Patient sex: M
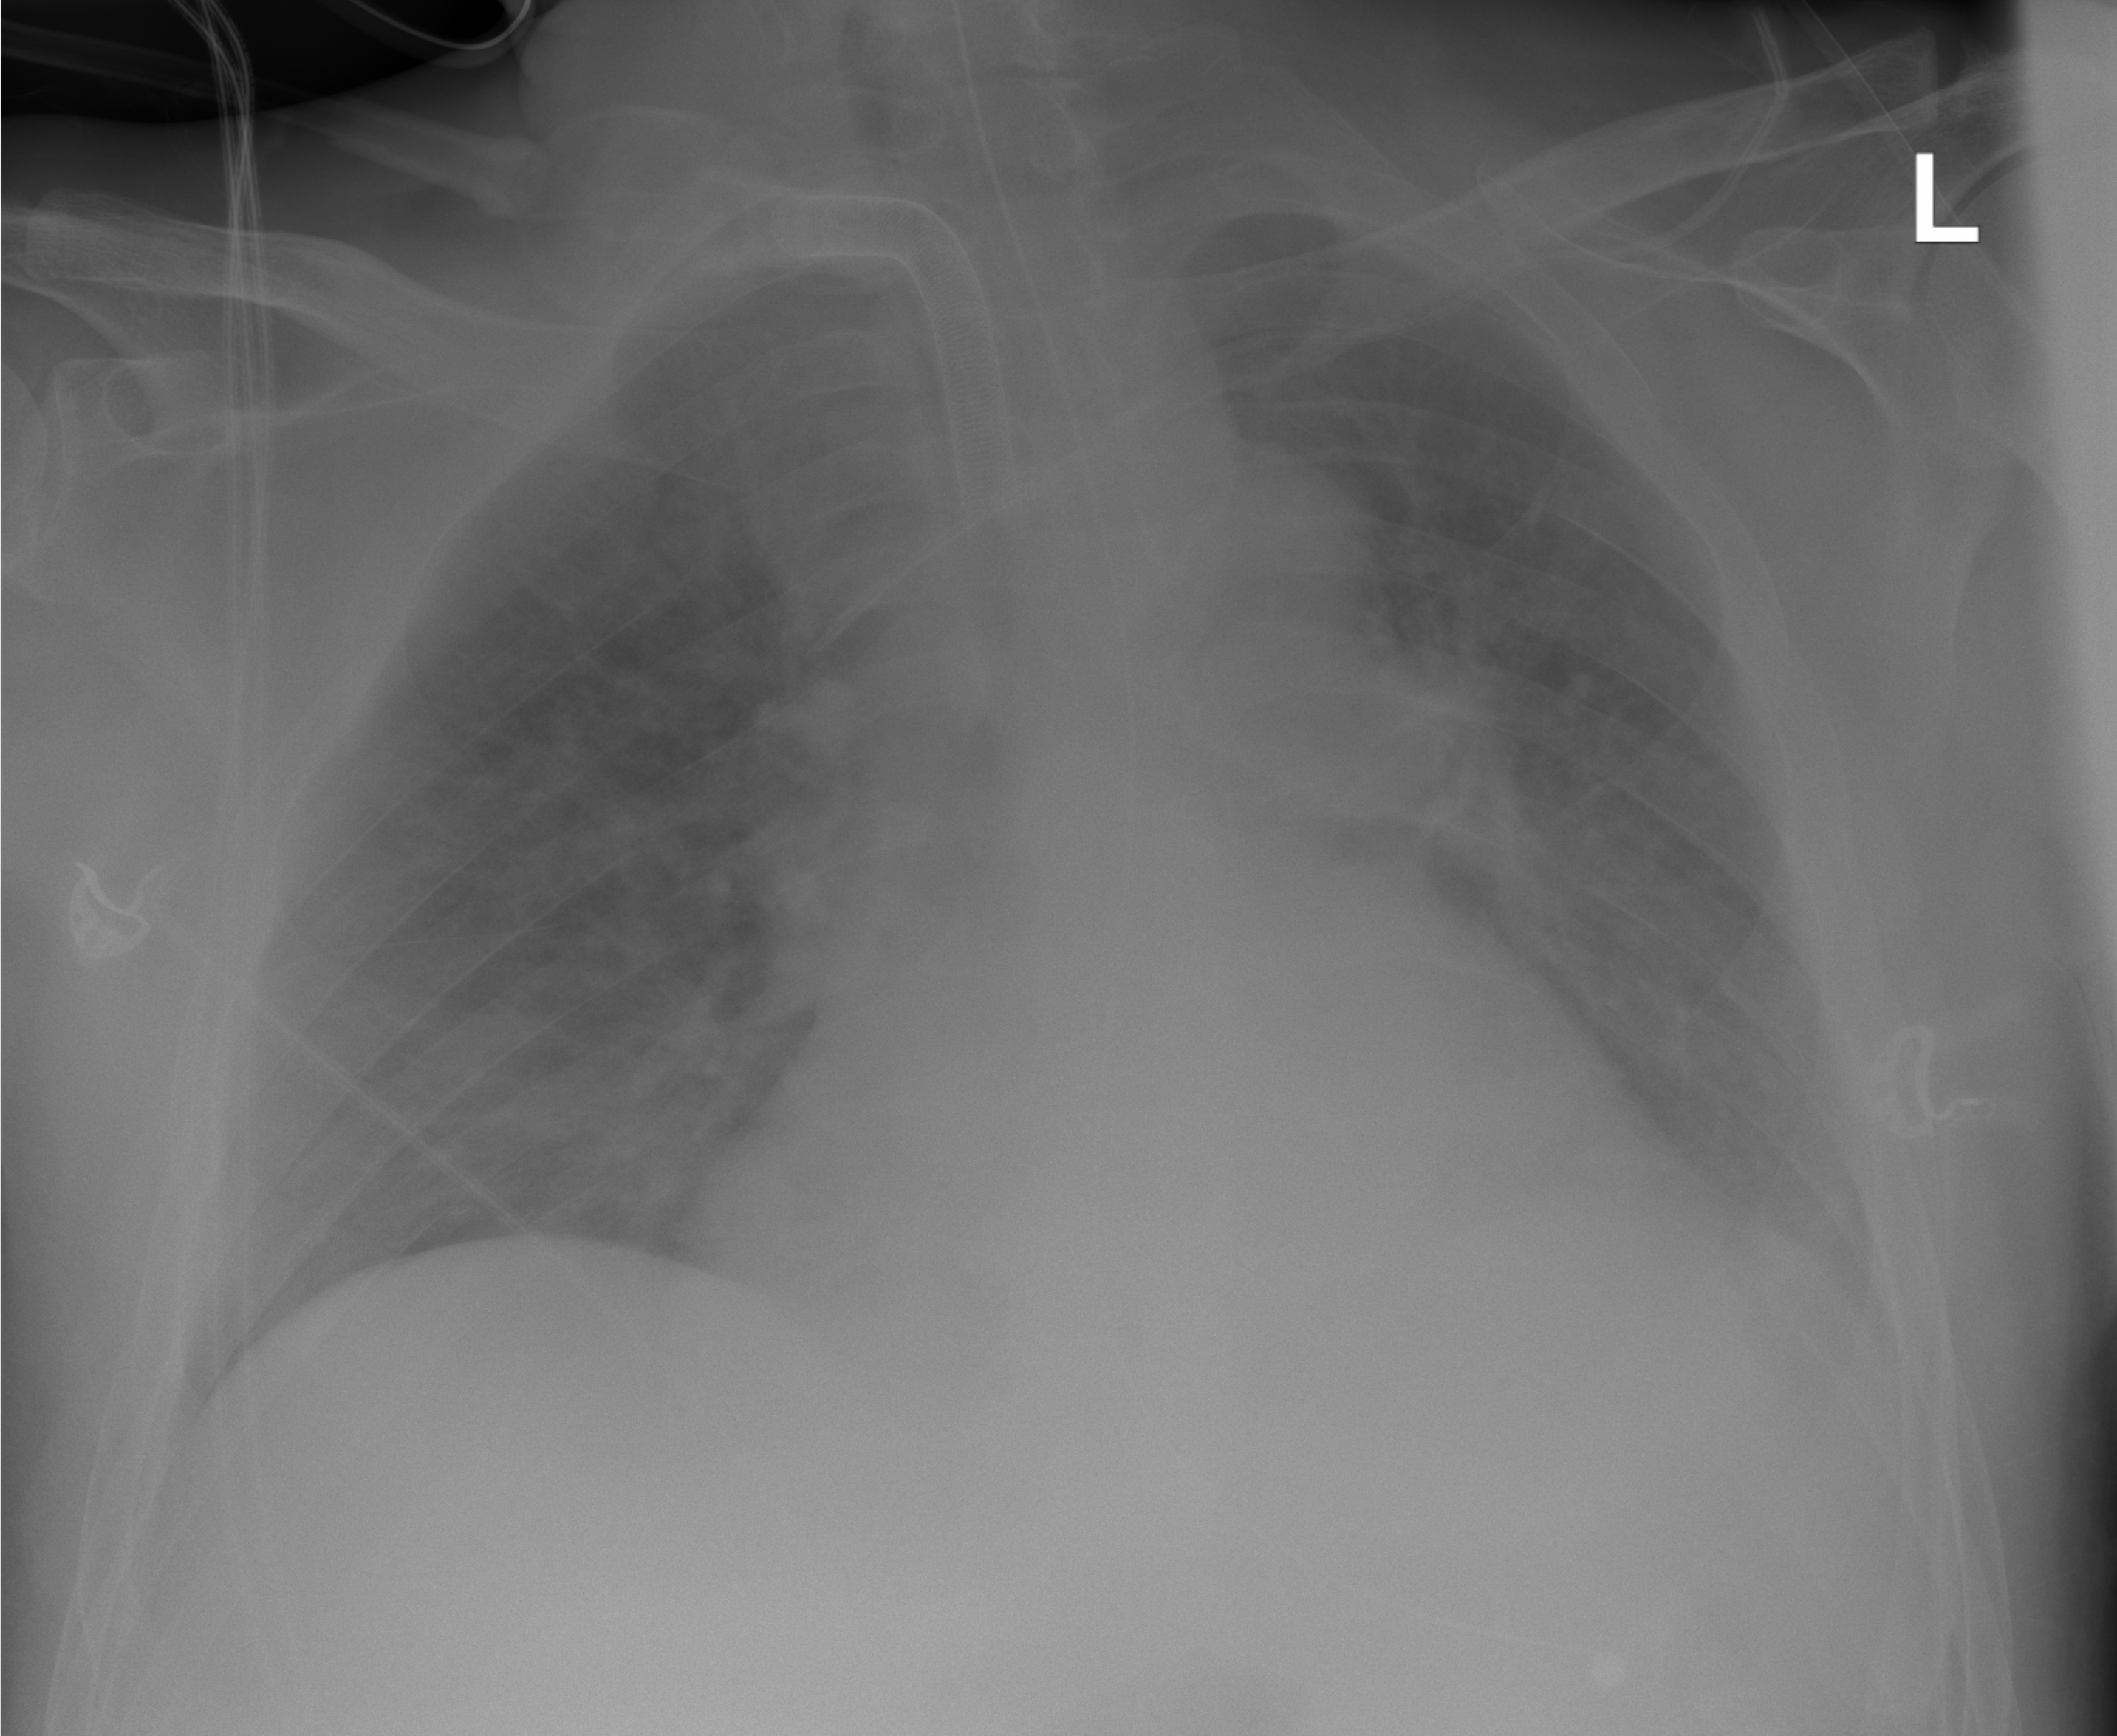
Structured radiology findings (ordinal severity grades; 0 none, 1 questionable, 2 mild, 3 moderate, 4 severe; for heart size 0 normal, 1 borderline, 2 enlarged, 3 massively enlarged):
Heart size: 2
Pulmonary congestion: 0
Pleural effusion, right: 0
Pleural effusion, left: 2
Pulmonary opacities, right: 0
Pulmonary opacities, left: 0
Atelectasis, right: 0
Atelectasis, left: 0